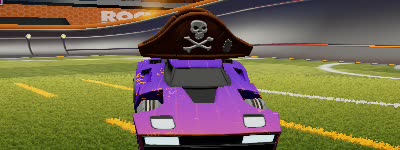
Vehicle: breakout